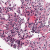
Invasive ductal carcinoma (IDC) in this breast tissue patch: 0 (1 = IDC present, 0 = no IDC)